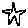
Label: star